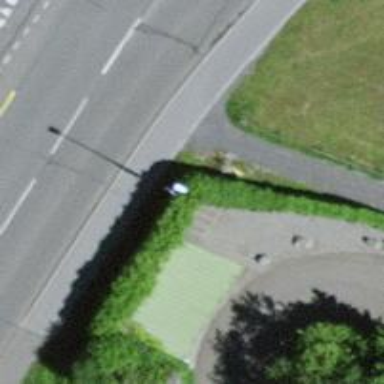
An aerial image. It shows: Wall barrier.